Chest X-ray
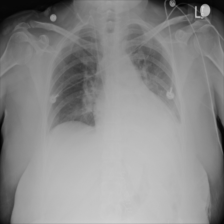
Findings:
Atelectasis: negative
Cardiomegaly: negative
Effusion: negative
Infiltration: negative
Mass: negative
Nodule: negative
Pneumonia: negative
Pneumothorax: negative
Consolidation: negative
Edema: negative
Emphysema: negative
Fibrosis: negative
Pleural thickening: negative
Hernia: negative